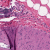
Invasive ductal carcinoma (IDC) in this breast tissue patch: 0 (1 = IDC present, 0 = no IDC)